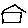
Label: house